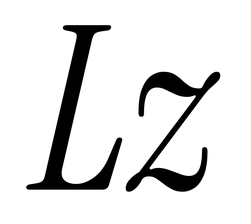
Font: InstrumentSerif-Italic